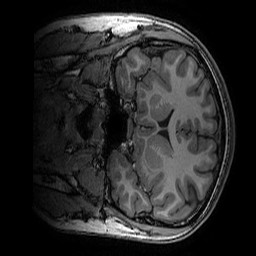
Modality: T1w
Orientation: coronal
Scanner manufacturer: ge
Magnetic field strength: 3 T
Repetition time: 0.007 s
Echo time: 0.00342 s